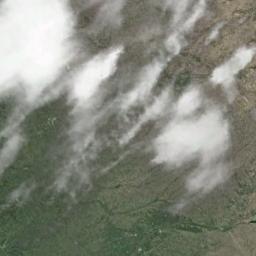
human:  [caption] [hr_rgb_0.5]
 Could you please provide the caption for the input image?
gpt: The white cloud is above bare and green land .

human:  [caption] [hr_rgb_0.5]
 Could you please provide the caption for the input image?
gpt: Sparse white clouds on the ground where green and yellowish brown intersect .

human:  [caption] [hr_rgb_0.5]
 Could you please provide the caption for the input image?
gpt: There is a little thin cloud above the brown farmland .

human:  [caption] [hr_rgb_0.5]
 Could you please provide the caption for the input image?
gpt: The stratocumulus are located above the land covered by spare vegetation .

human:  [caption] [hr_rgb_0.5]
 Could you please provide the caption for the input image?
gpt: There are some gauzy clouds over a plain .